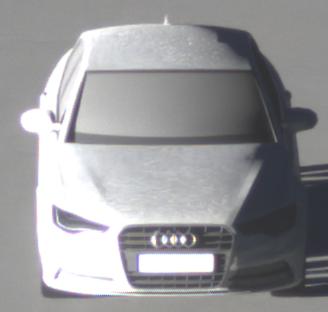
Make: Audi
Model: A6 2.0 TFSI
Detailed model: A6 (C7) Limousine
Model produced from: 2011/10
Model produced until: 2014/09
Doors: 4
Color: white
Road condition: wet road
Daytime: sunrise or sunset
Contrast: high contrast